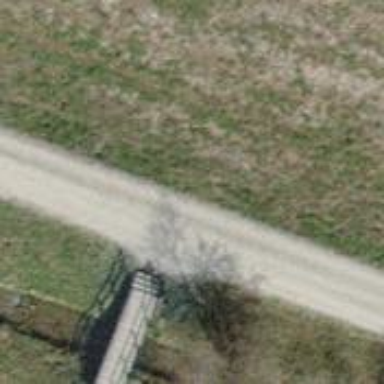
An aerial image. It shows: Compacted track with grade2 surface.